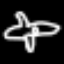
Label: airplane